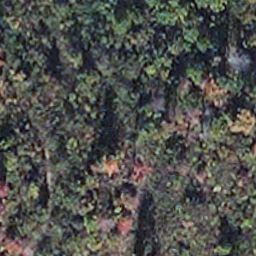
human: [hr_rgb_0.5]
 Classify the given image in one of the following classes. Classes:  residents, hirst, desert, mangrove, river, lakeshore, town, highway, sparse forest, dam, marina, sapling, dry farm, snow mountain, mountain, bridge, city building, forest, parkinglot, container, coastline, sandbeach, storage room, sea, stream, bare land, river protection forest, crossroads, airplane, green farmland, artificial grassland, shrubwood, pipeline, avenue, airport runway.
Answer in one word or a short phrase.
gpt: mangrove